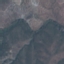
Land use / land cover: HerbaceousVegetation